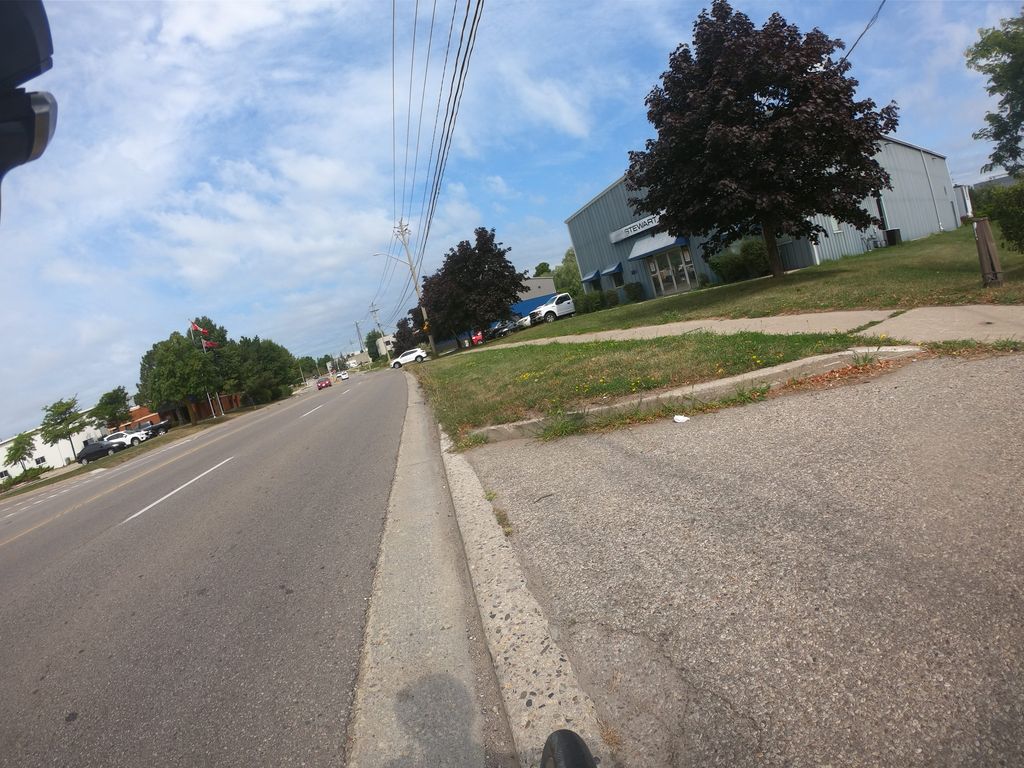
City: kitchener-waterloo